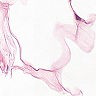
Metastatic tissue present: no